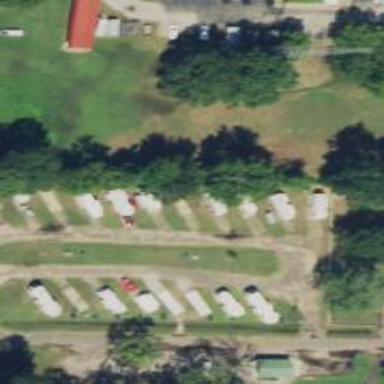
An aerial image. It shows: Caravan site with sanitary dump station available.